Question: As we know Xcode 6 provides a way to preview the layout of the storyboard in different devices at the same time. I know how to add a preview device, but how do I delete any of them? I found a question <URL>, but still don't know where is the 'Preview panel' and cannot found the 'delete' button anywhere, anyone help? thanks.

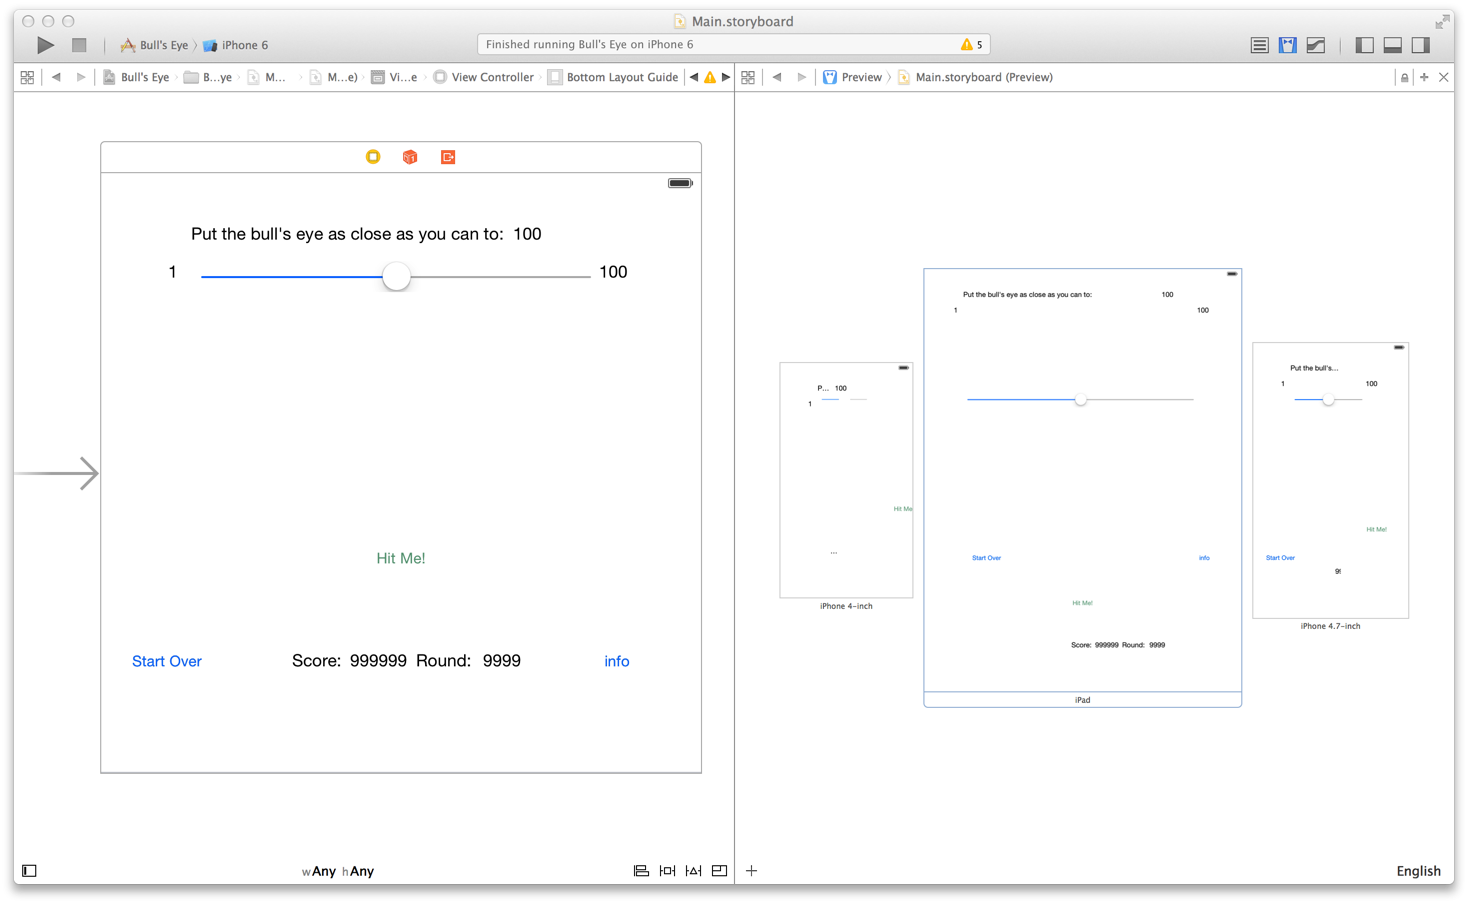
Answer: That's actually the preview panel. To delete, select the preview layout that you don't want (Blue outline will appear around it) and just press the "Delete" button on your keyboard.